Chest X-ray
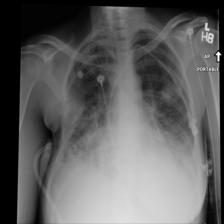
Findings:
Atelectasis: negative
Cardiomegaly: negative
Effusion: negative
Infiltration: positive
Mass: positive
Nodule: positive
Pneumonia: negative
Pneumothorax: negative
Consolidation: negative
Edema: negative
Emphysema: negative
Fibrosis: negative
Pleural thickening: negative
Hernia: negative